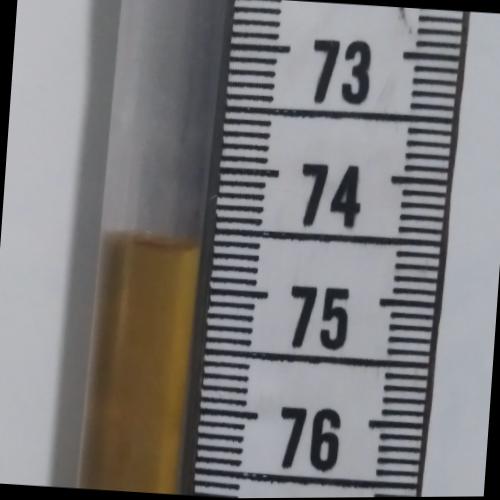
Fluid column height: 74.7 cm